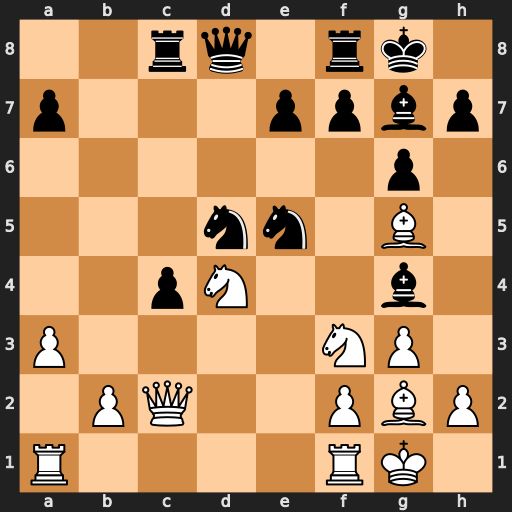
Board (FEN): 2rq1rk1/p3ppbp/6p1/3nn1B1/2pN2b1/P4NP1/1PQ2PBP/R4RK1
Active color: w
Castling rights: -
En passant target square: -
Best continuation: Nxe5 Bxe5 Qe4 Bxd4 Qxd4